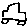
Label: car